Question: I am using jquery mobile exact folloiwng example:
<URL>
if you run this in a desktop browser or wide screen it displays empty field validation error
that has wrong styling in case of textfields except dropdown.
any one guide me how to fix this issue? in short i want to display error below each field either it is small screen or wider one.(see attached screenshot)
any help would be appreciated.
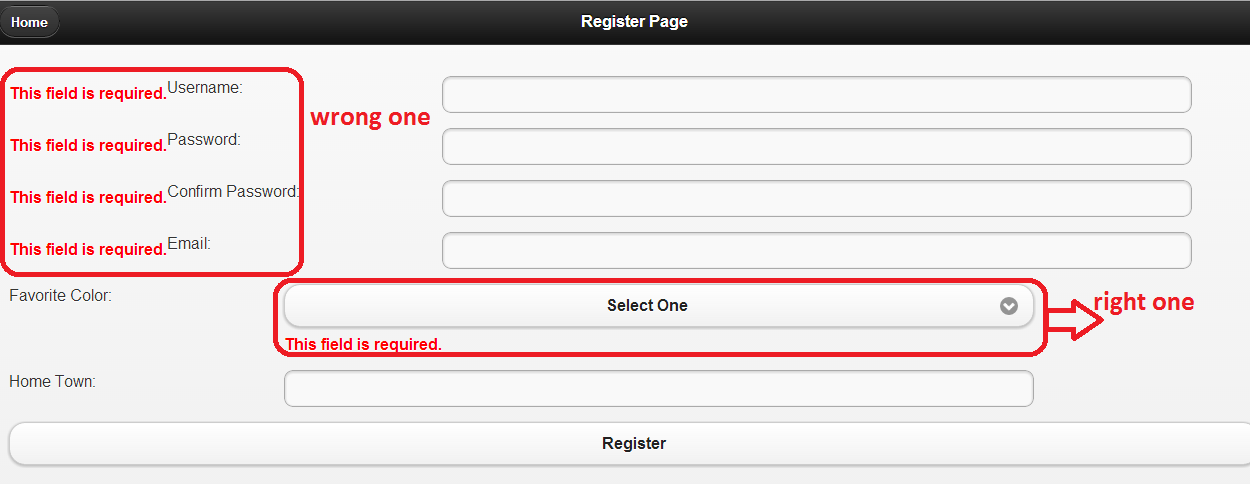
Answer: I ended up this issue by finding another two very good tutorials:
<URL>
<URL>
that are easily modifiable through css and jquery.
might help someone.